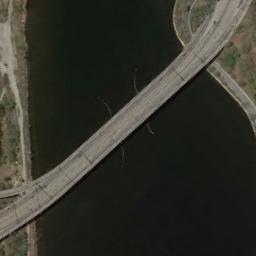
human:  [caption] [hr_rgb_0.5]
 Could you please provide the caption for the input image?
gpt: A bridge is over the deep blue river .

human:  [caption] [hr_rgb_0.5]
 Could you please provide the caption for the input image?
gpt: A bridge built on a dark blue river and some green plants on both sides of the river .

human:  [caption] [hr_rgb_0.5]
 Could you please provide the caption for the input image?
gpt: A bridge that crosses the river bank and connects the land on both sides of the deep blue river .

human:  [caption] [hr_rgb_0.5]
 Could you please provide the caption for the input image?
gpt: Two bridges on the river connect residents on both sides .

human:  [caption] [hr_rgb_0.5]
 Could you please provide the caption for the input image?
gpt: There is a bridge over the river .